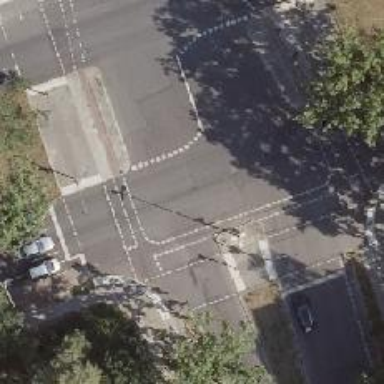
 featuring cycle track on the right side."